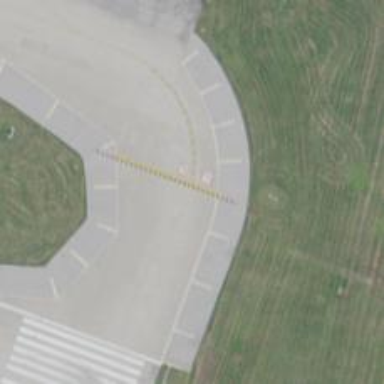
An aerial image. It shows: View of taxiway at the airport.